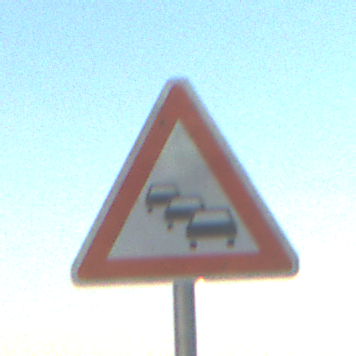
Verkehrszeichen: Stau
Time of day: SunriseSunset
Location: Outdoor (Nature)
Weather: Clear
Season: NotSpecified
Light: Natural